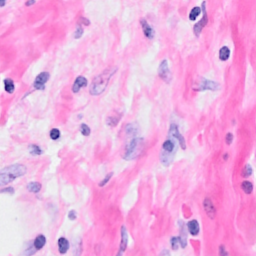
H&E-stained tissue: Breast